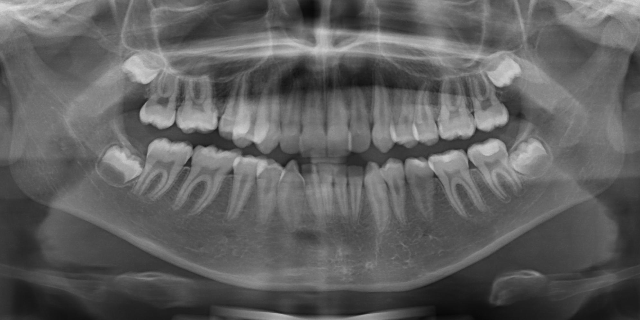
adult